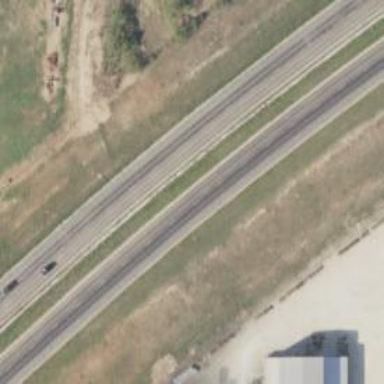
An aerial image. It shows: Trunk highway with expressway features.